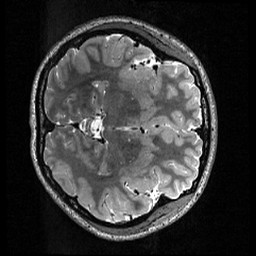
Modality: T2w
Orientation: axial
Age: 22
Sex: female
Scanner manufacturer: siemens
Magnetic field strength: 3 T
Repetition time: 3.2 s
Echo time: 0.56 s